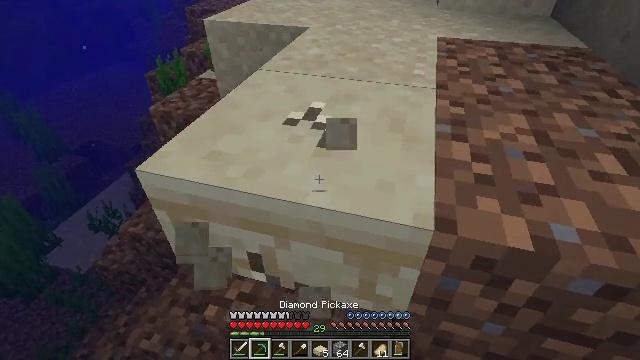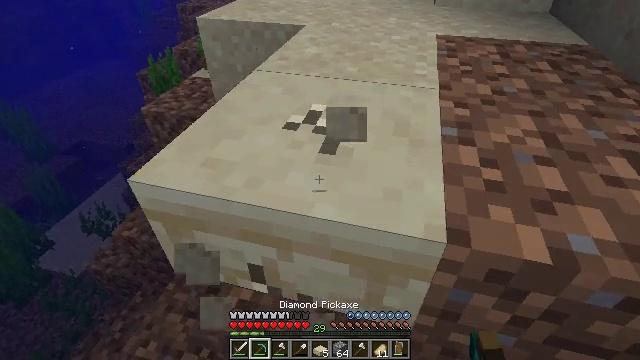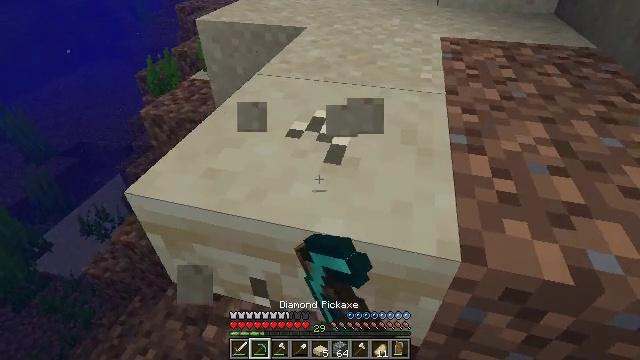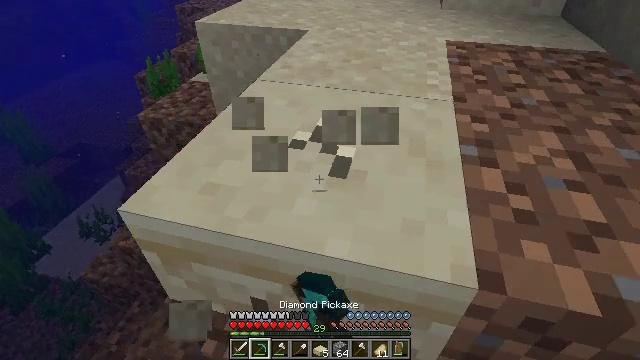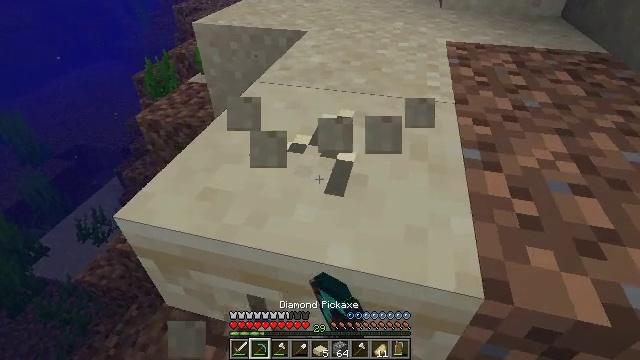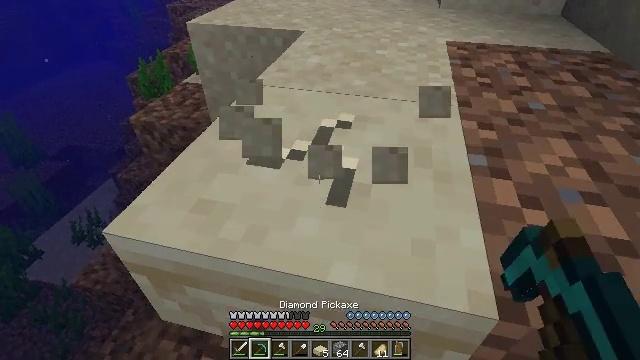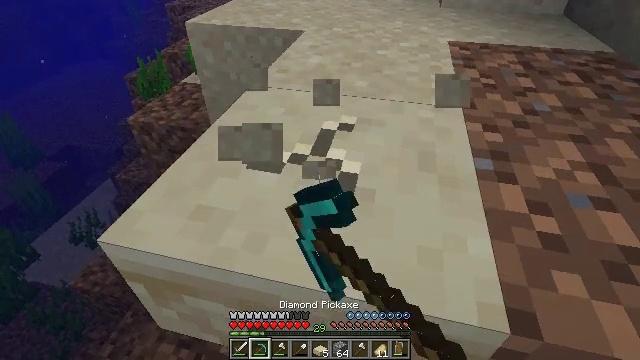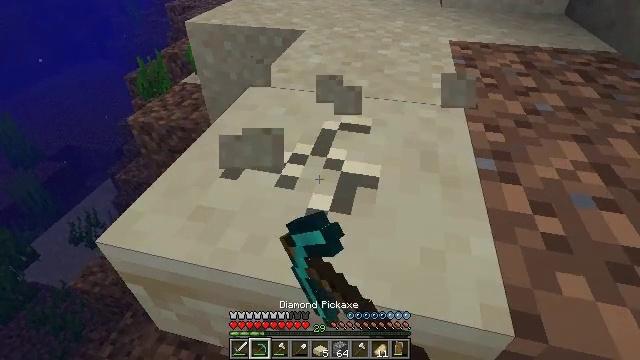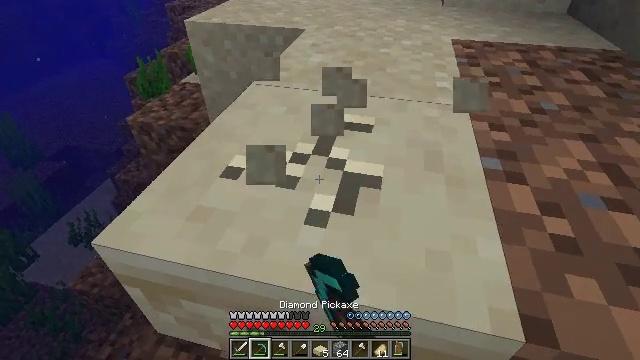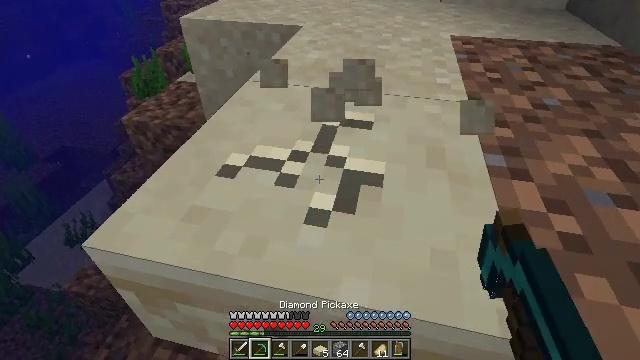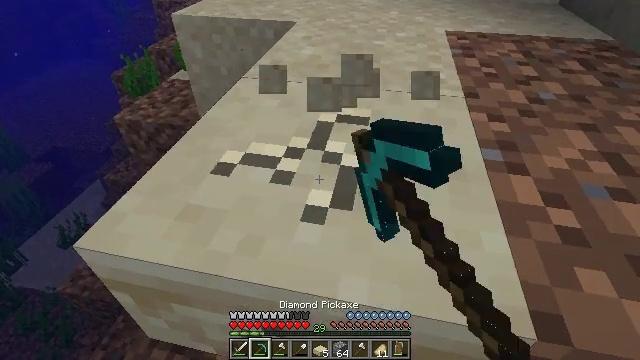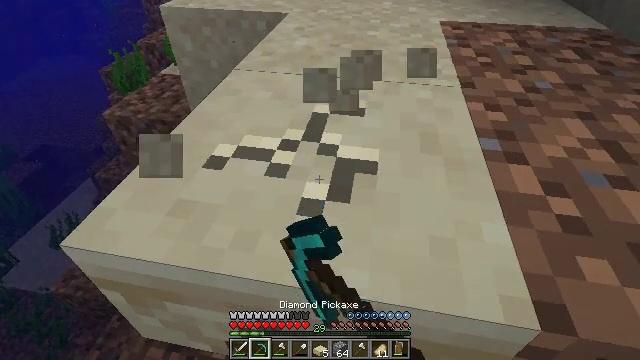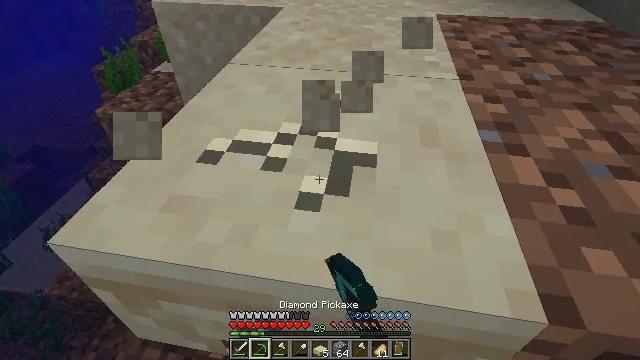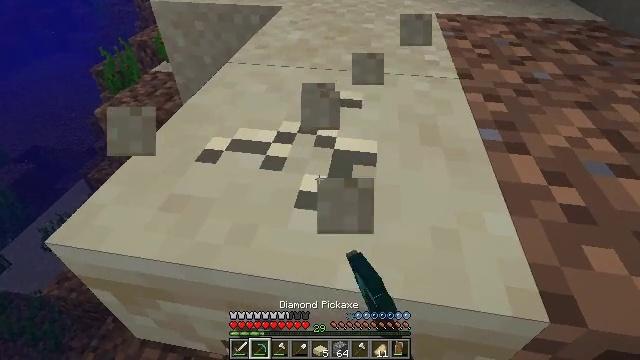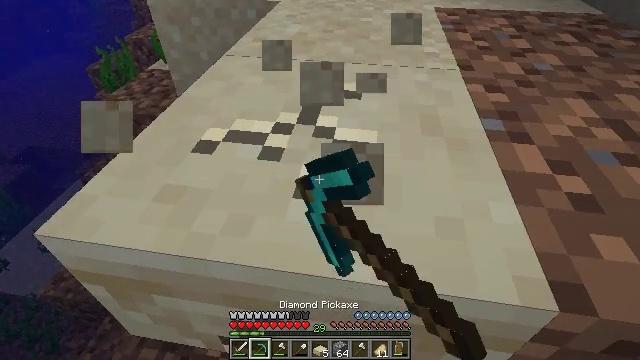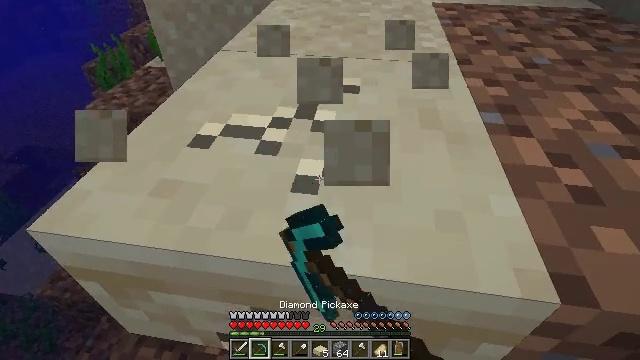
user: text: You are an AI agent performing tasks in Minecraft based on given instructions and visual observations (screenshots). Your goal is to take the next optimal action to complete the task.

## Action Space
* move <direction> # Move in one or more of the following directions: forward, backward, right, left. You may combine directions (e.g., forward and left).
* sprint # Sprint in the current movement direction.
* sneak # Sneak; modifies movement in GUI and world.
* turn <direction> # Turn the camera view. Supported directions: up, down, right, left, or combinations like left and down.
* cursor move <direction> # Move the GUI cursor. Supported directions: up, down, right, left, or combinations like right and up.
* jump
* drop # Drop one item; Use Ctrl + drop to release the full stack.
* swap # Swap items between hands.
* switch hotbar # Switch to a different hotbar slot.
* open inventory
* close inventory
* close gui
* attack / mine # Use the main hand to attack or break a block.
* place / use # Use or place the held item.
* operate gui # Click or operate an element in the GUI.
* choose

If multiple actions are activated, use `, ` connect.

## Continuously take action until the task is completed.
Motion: motion action
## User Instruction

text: Collect the sandstone slab from the structure.
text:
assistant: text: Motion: turn right, attack / mine
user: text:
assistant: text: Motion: move forward, attack / mine
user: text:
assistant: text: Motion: move forward, attack / mine
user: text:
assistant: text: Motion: attack / mine
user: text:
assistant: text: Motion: attack / mine
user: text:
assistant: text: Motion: attack / mine
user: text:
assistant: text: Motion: attack / mine
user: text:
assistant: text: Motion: attack / mine
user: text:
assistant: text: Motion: attack / mine
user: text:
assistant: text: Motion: turn right, attack / mine
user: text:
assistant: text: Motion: turn right, attack / mine
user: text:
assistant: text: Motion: attack / mine
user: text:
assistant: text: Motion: attack / mine
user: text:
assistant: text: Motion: attack / mine
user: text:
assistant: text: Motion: attack / mine
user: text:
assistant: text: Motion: attack / mine
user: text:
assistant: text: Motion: attack / mine
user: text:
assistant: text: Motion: turn right and up, attack / mine
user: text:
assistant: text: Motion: attack / mine
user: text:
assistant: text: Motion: attack / mine
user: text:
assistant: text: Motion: turn up, attack / mine
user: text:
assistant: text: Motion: turn right and up, attack / mine
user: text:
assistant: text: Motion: turn right and up, attack / mine
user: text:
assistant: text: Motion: turn right and up, attack / mine
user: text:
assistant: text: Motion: turn up, attack / mine
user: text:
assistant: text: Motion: turn up, attack / mine
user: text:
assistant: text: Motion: turn up, attack / mine
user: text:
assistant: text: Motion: turn up, attack / mine
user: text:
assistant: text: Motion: turn up, attack / mine
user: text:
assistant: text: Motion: attack / mine